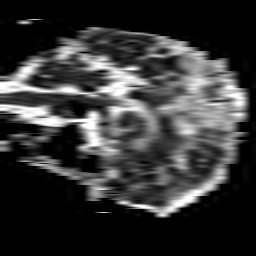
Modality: ADC
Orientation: sagittal
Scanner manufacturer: philips
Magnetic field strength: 1.5 T
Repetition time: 3.514 s
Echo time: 0.07078 s